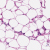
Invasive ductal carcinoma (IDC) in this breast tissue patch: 0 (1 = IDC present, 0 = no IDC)